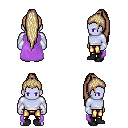
a pixel art fantasy rpg character, male body template, dark elf, purple skin, lavender cape, gold greaves, white blonde extra-long topknot hairstyle, white cloth bracers, black shoes, four views (front, back, left, right), 2x2 character sprite sheet, small pixel art, hard edges, no anti-aliasing